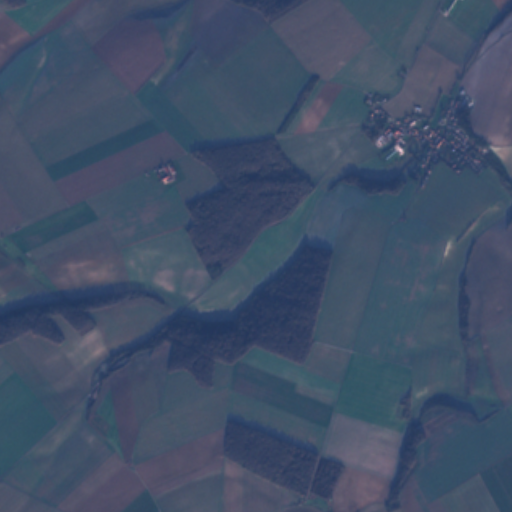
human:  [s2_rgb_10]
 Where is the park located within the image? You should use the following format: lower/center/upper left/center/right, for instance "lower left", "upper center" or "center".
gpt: The park is located in the upper right of the image.
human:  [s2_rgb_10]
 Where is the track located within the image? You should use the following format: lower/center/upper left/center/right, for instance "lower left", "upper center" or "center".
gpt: The track is located in the lower left of the image.
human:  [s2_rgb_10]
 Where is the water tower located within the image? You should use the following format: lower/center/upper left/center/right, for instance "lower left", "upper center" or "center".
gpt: The water tower is located in the center right of the image.
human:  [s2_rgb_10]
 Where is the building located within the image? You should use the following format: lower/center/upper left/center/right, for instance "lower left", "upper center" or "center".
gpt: There is no building in the image.